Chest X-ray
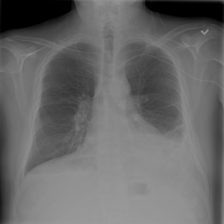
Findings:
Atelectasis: negative
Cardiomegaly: negative
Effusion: positive
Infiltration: positive
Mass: negative
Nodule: negative
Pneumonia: negative
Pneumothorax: negative
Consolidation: negative
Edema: negative
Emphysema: negative
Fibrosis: negative
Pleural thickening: negative
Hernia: negative